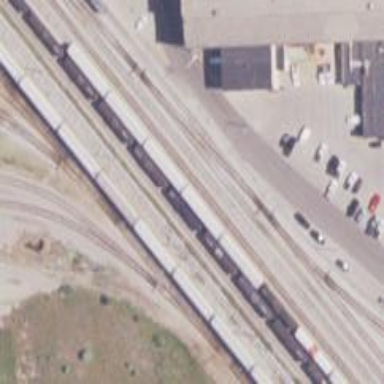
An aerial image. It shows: Rail spur service.